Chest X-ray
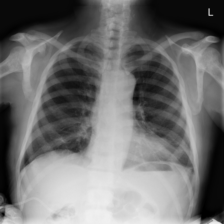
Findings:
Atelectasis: positive
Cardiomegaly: negative
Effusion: negative
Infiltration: positive
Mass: negative
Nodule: negative
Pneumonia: negative
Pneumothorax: negative
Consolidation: negative
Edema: negative
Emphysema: negative
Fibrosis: negative
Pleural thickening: negative
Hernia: negative